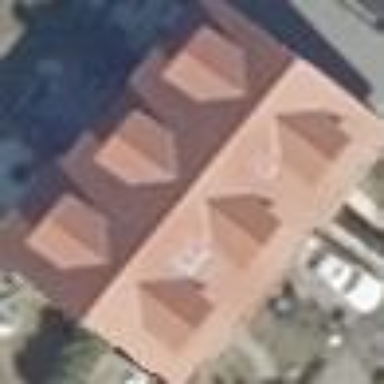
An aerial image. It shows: Building with gabled roof.